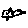
Label: bird